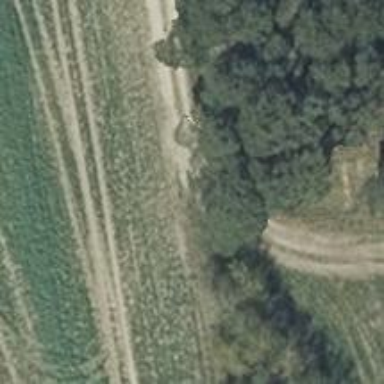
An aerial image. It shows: Row of deciduous broadleaved trees.